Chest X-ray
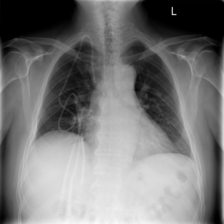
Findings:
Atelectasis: negative
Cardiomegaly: negative
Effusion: negative
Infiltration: positive
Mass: negative
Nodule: negative
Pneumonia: negative
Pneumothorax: negative
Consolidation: negative
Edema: negative
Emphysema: negative
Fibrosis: negative
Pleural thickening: negative
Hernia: negative